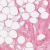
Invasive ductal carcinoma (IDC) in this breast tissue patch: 0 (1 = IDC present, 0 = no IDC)